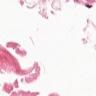
Metastatic tissue present: no